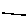
Label: line